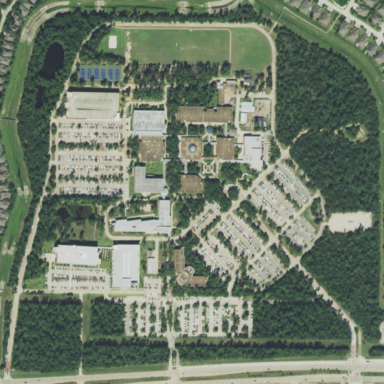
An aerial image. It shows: College.